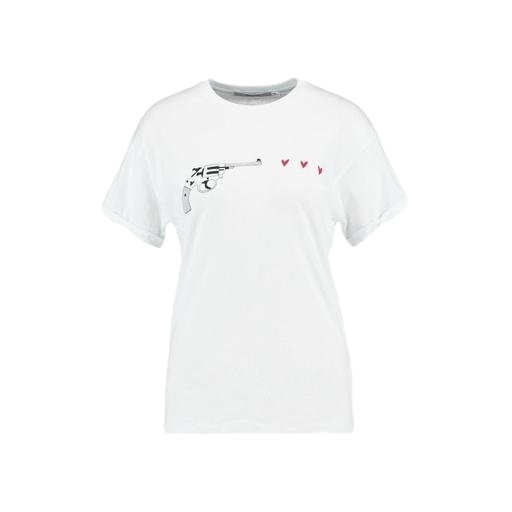
only white t-shirt, only white love pizza t-shirt, white petite t-shirt only macy, white background